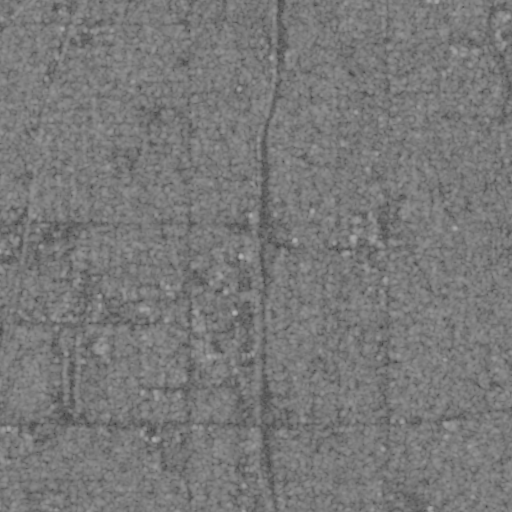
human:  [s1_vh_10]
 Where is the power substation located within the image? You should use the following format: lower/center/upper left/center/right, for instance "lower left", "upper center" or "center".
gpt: The power substation is located in the center of the image.
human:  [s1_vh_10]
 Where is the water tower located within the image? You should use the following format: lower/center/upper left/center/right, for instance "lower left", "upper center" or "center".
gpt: The water tower is located in the center of the image.
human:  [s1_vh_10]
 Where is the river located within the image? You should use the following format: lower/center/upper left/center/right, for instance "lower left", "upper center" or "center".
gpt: The river is located in the right of the image.
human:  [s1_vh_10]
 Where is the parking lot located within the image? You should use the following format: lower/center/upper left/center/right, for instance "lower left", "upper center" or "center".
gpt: There is no parking lot in the image.

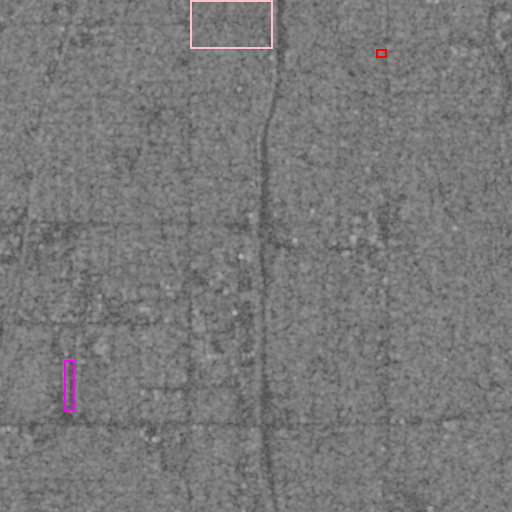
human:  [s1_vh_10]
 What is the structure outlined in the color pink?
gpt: The structure outlined in pink is a park.
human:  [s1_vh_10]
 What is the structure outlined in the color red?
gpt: The structure outlined in red is a parking lot.
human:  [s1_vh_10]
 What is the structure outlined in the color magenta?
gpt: The structure outlined in magenta is a building.
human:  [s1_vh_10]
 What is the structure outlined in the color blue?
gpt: There is no blue outline.